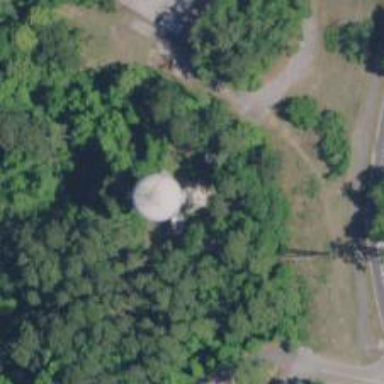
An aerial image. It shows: Water tower that is man-made.